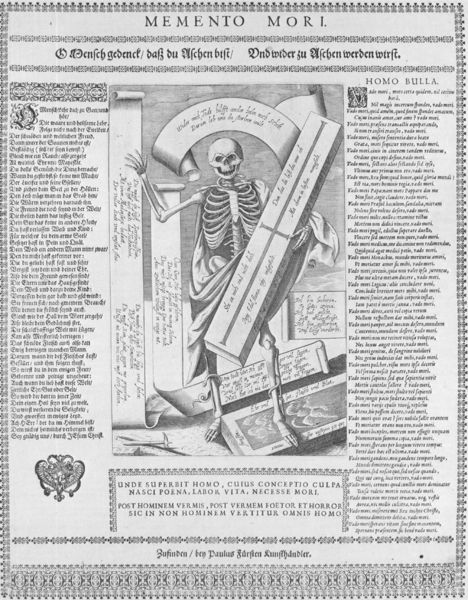
Titel: MEMENTO MORI. O Mensch gedenck/ daß du Aschen bist
Künstler: Monogrammist M.P.F.
Standort: Wolfenbüttel
Institution: Herzog August Bibliothek
Schlagwörter: fuß, hand, kopf, umhang, weiß, finger, grau, schwarz, zeichen, zeichnung, tuch, hochformat, muster, ornament, schleife, arm, arme, band, falten, halten, mensch, rahmen, schädel, tod, tot, bild, hände, gewand, blatt, beine, schrift, bogen, grafik, graphik, spalten, rand, banner, tafel, inschrift, deutsch, nagel, knochen, memento mori, vergänglichkeit, knochig, buch, kreuz, rippen, druck, druckgraphik, schwarzweiss, druckgrafik, radierung, stich, titel, seite, illustration, text, zeitung, überschrift, geschenk, allegorie, grinsen, buchseite, wappen, leben, skelett, totenkopf, sarg, werkzeug, ende, grab, sterben, hammer, schriftrolle, zeilen, kupferstich, erinnerung, brustkorb, urne, asche, texte, flugblatt, abbildung, gerippe, winken, latein, lateinisch, stick, sarkophag, schriftrollen, spruchband, schriftband, memento, mori, grabstein, gebeine, majuskel, spruchbänder, totentanz, dich, schriftollen, sargdeckel, homo, schäder, gedenk, packet, ermahnung, memento moi, schiftrollen, bandeole, lebensende, packerl, bulla